Question: I am creating a pictogram, where I loop through objects (with interval method) and each time condition is not met, the code will add .active class. But Now I want to change the last object CSS but it will change one before last.
I have tried .last() function and :last selector but it still selects the one before last.
'''
function result3() {
var place = (person.bmi * 100 / 35);
var realPlace = parseInt(52953 * place / 100);
var pictoPlace = parseInt(realPlace / 530);
var i = 0;
var timeOut = setInterval(function() {
if (i == pictoPlace) {
$(".active:last").css("color", "red");
clearInterval(timeOut);
}
$(".fa-male").eq(i).addClass("active");
i++
}, 20)
}
'''
This is how it is right now:

Red one should be last.
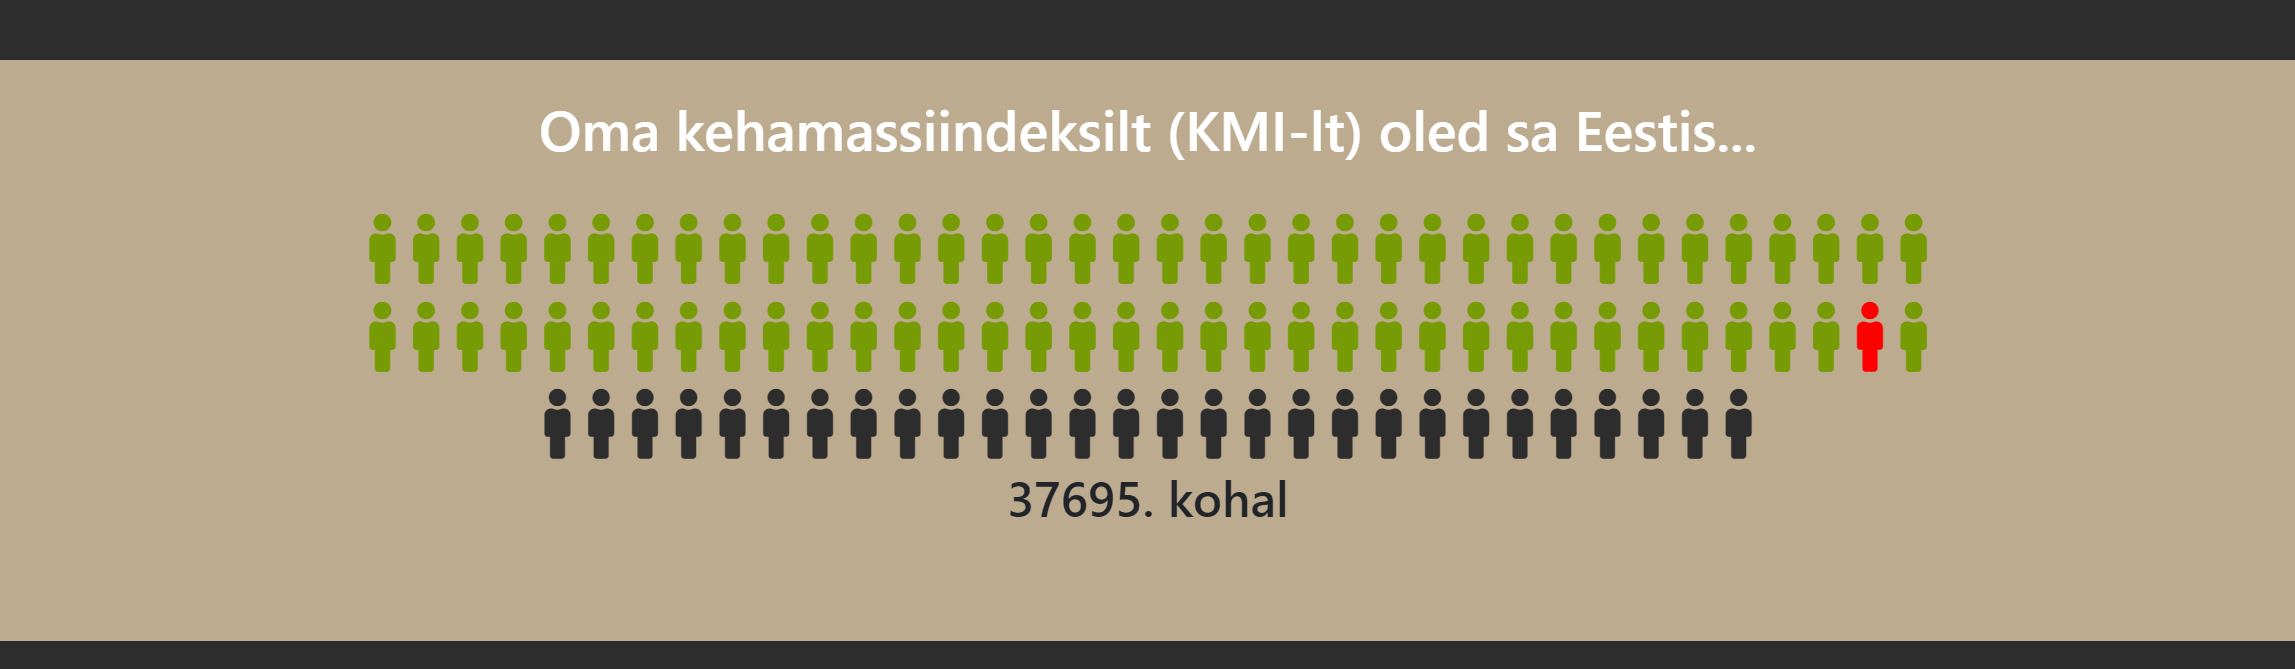
Answer: Your code is setting the last '.active' red, then adding another '.active' element.
Just move the code that set the class as the first in the 'setTimeOut' function:
'''
var timeOut = setInterval(function(){
$(".fa-male").eq(i).addClass("active");
if (i == pictoPlace){
$(".active:last").css( "color", "red" );
clearInterval(timeOut);
}
i++ }
,20)
}
'''